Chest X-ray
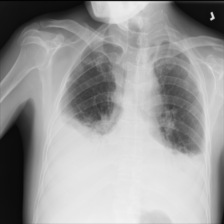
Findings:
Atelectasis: negative
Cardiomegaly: negative
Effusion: positive
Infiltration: negative
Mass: negative
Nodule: negative
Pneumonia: negative
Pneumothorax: negative
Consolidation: negative
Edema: negative
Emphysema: negative
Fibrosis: negative
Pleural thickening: negative
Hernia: negative